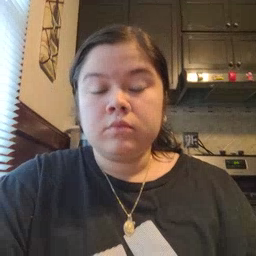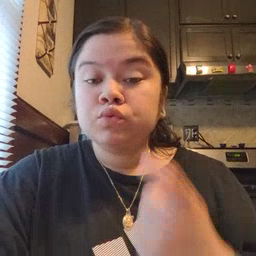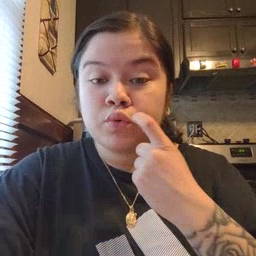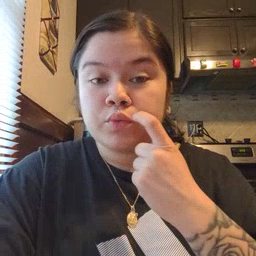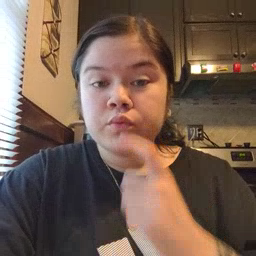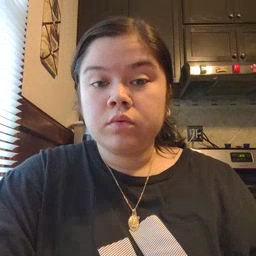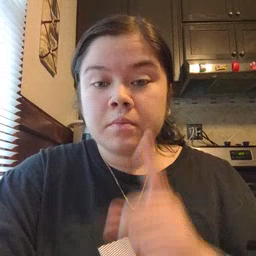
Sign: tooth